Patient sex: M
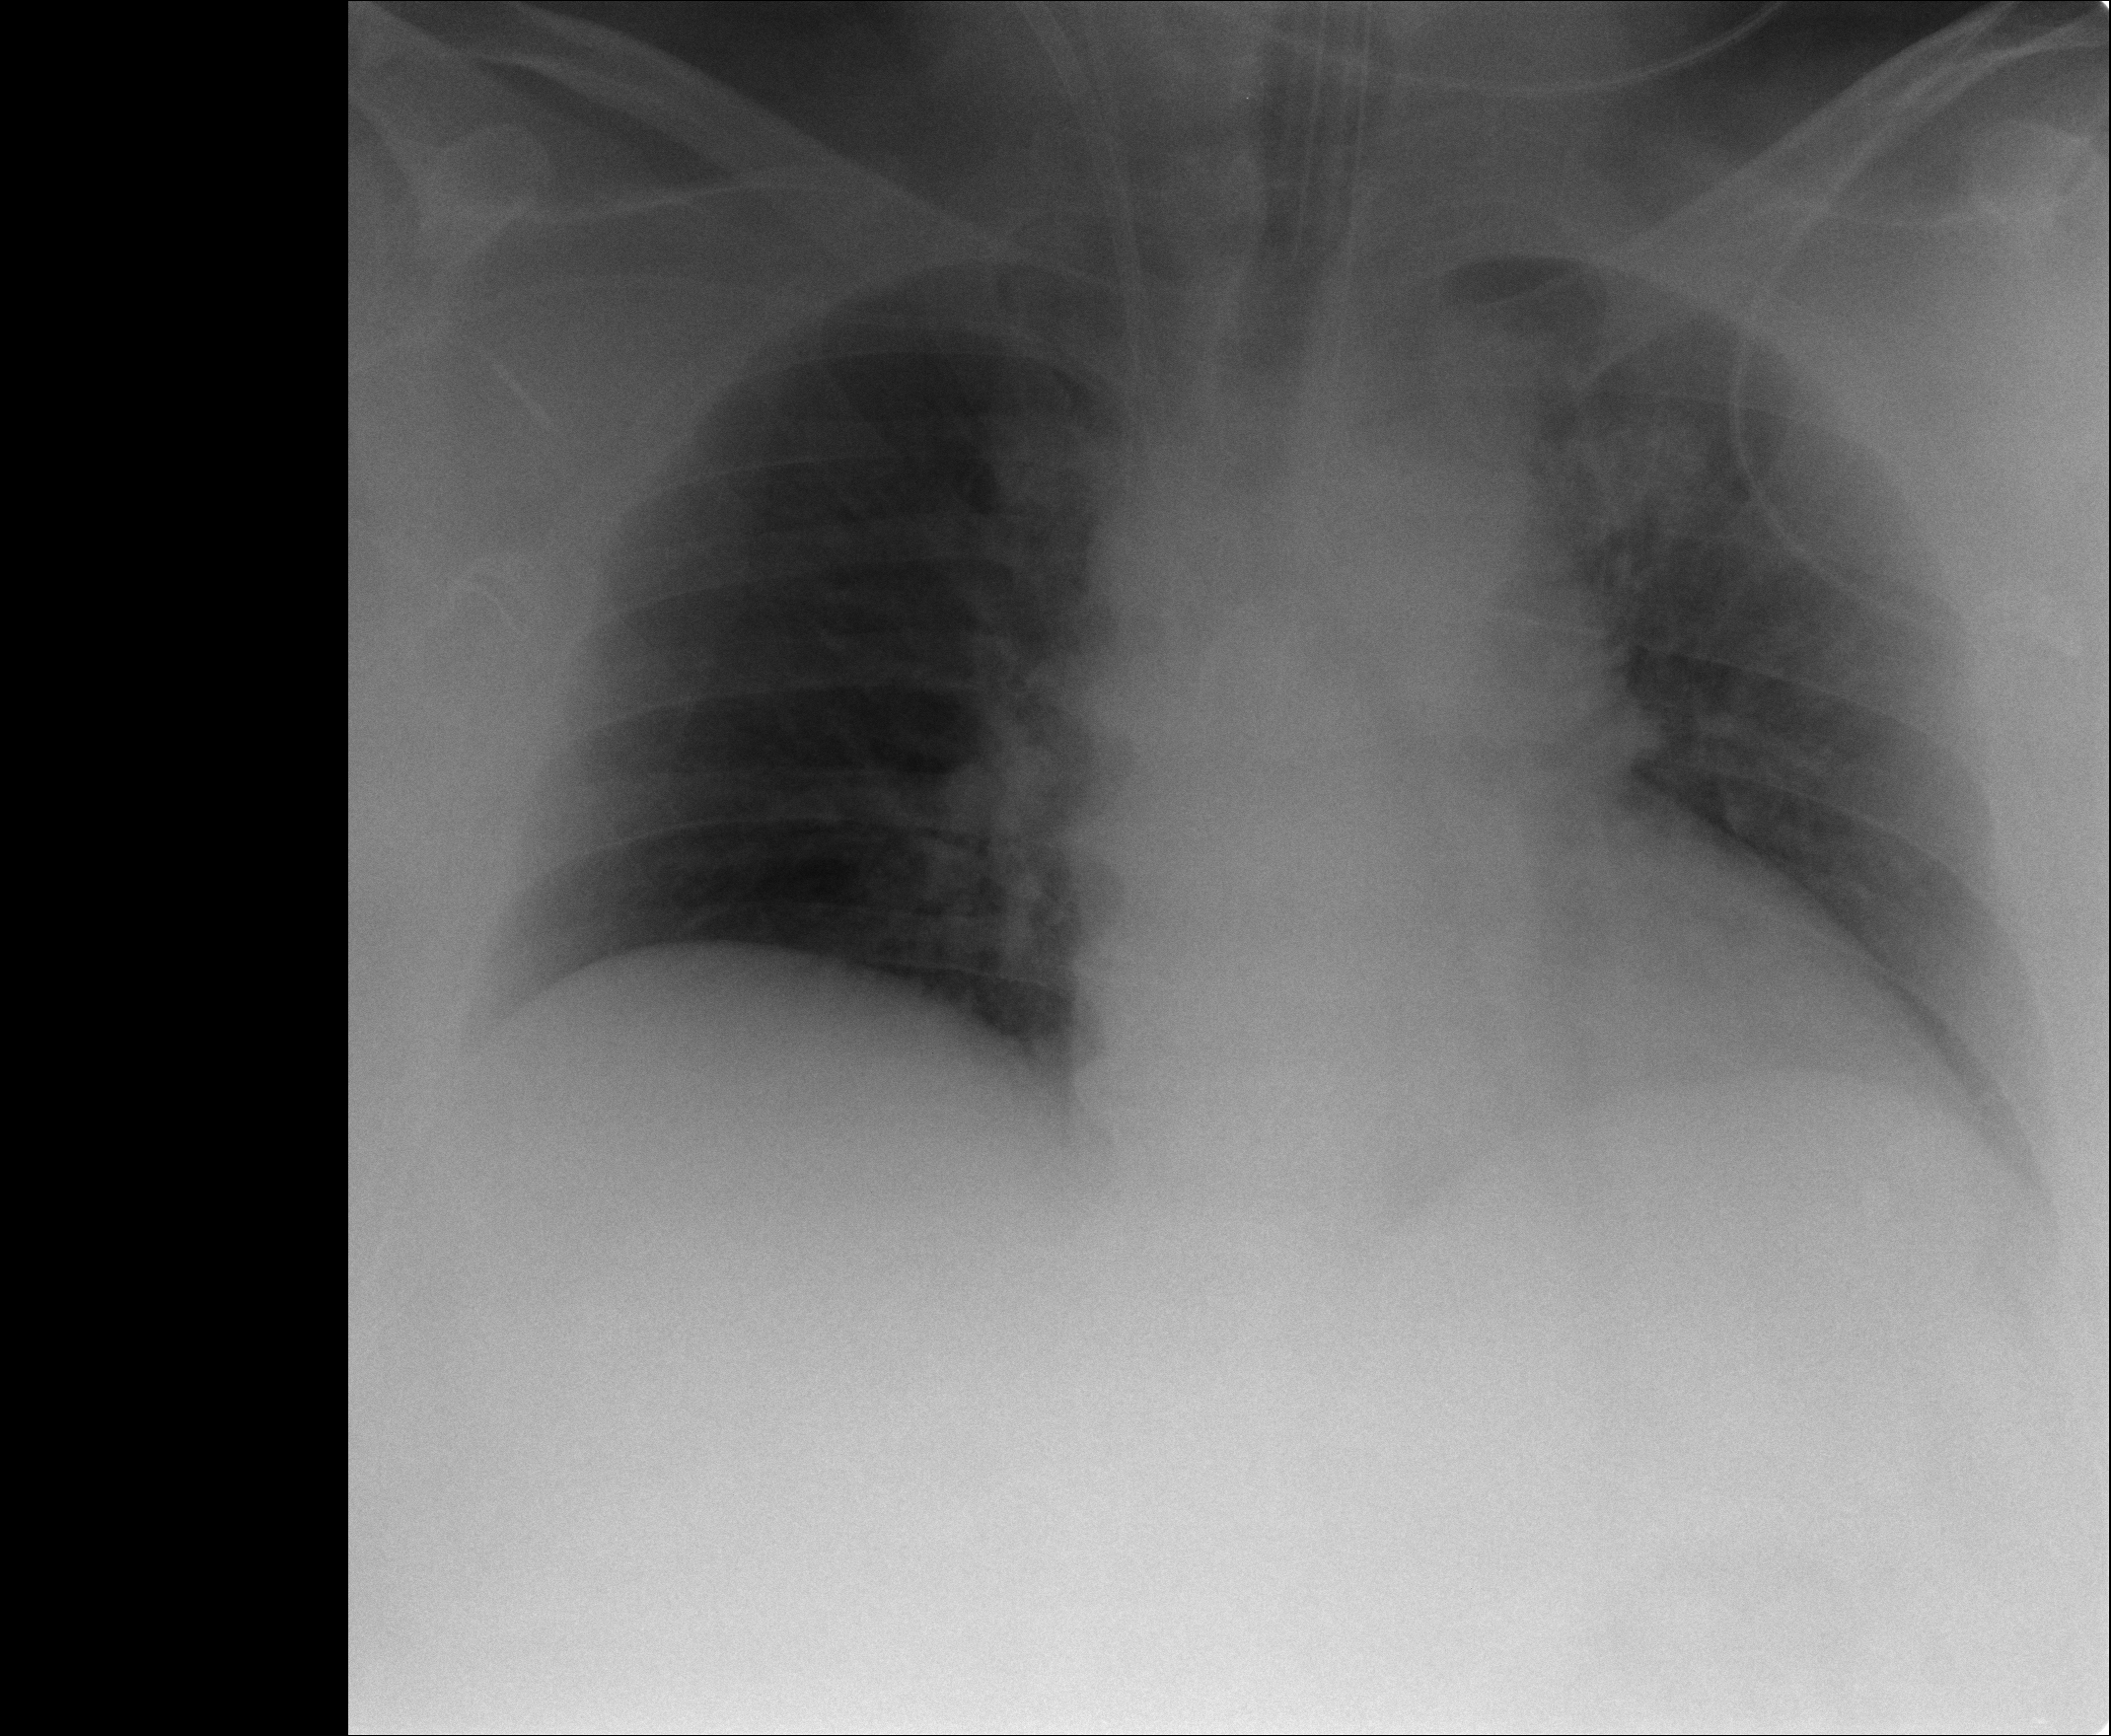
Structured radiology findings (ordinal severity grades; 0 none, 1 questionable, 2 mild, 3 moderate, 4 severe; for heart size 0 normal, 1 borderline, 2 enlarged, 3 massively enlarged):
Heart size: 2
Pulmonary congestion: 2
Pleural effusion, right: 0
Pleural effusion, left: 0
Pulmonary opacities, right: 0
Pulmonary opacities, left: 0
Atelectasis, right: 0
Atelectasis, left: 0